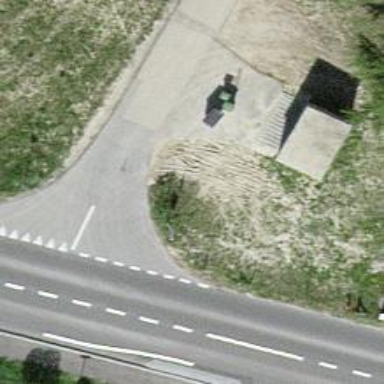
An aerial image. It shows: Bus stop with platform for public transport.